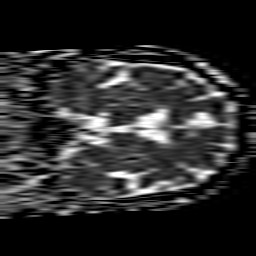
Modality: ADC
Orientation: coronal
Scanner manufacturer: philips
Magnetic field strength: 1.5 T
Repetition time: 3.679 s
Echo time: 0.09411 s